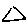
Label: triangle